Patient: sex F, age 58
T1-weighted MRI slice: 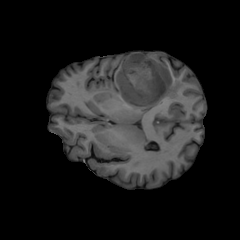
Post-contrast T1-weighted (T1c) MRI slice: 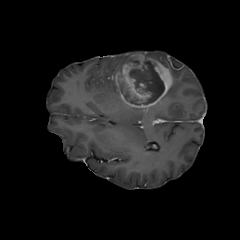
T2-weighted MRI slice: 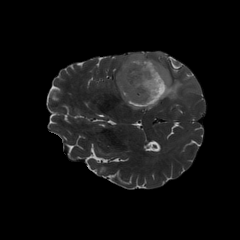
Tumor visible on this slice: yes
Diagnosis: Glioblastoma, IDH-wildtype
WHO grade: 4